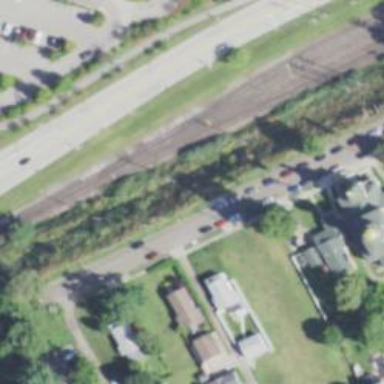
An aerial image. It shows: Abandoned railway spur.